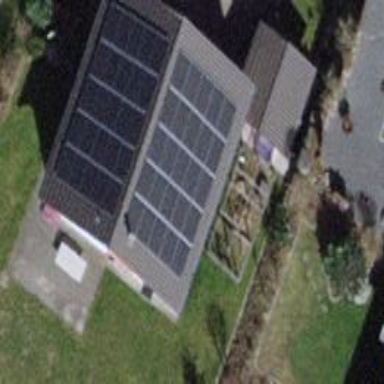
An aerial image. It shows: Solar power generator with photovoltaic panels.